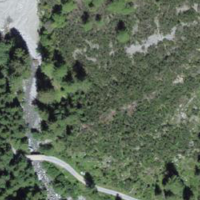
EUNIS habitat code: 43
Species observed at this site:
Vaccinium vitis-idaea
Rubus saxatilis